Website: macys
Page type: payment
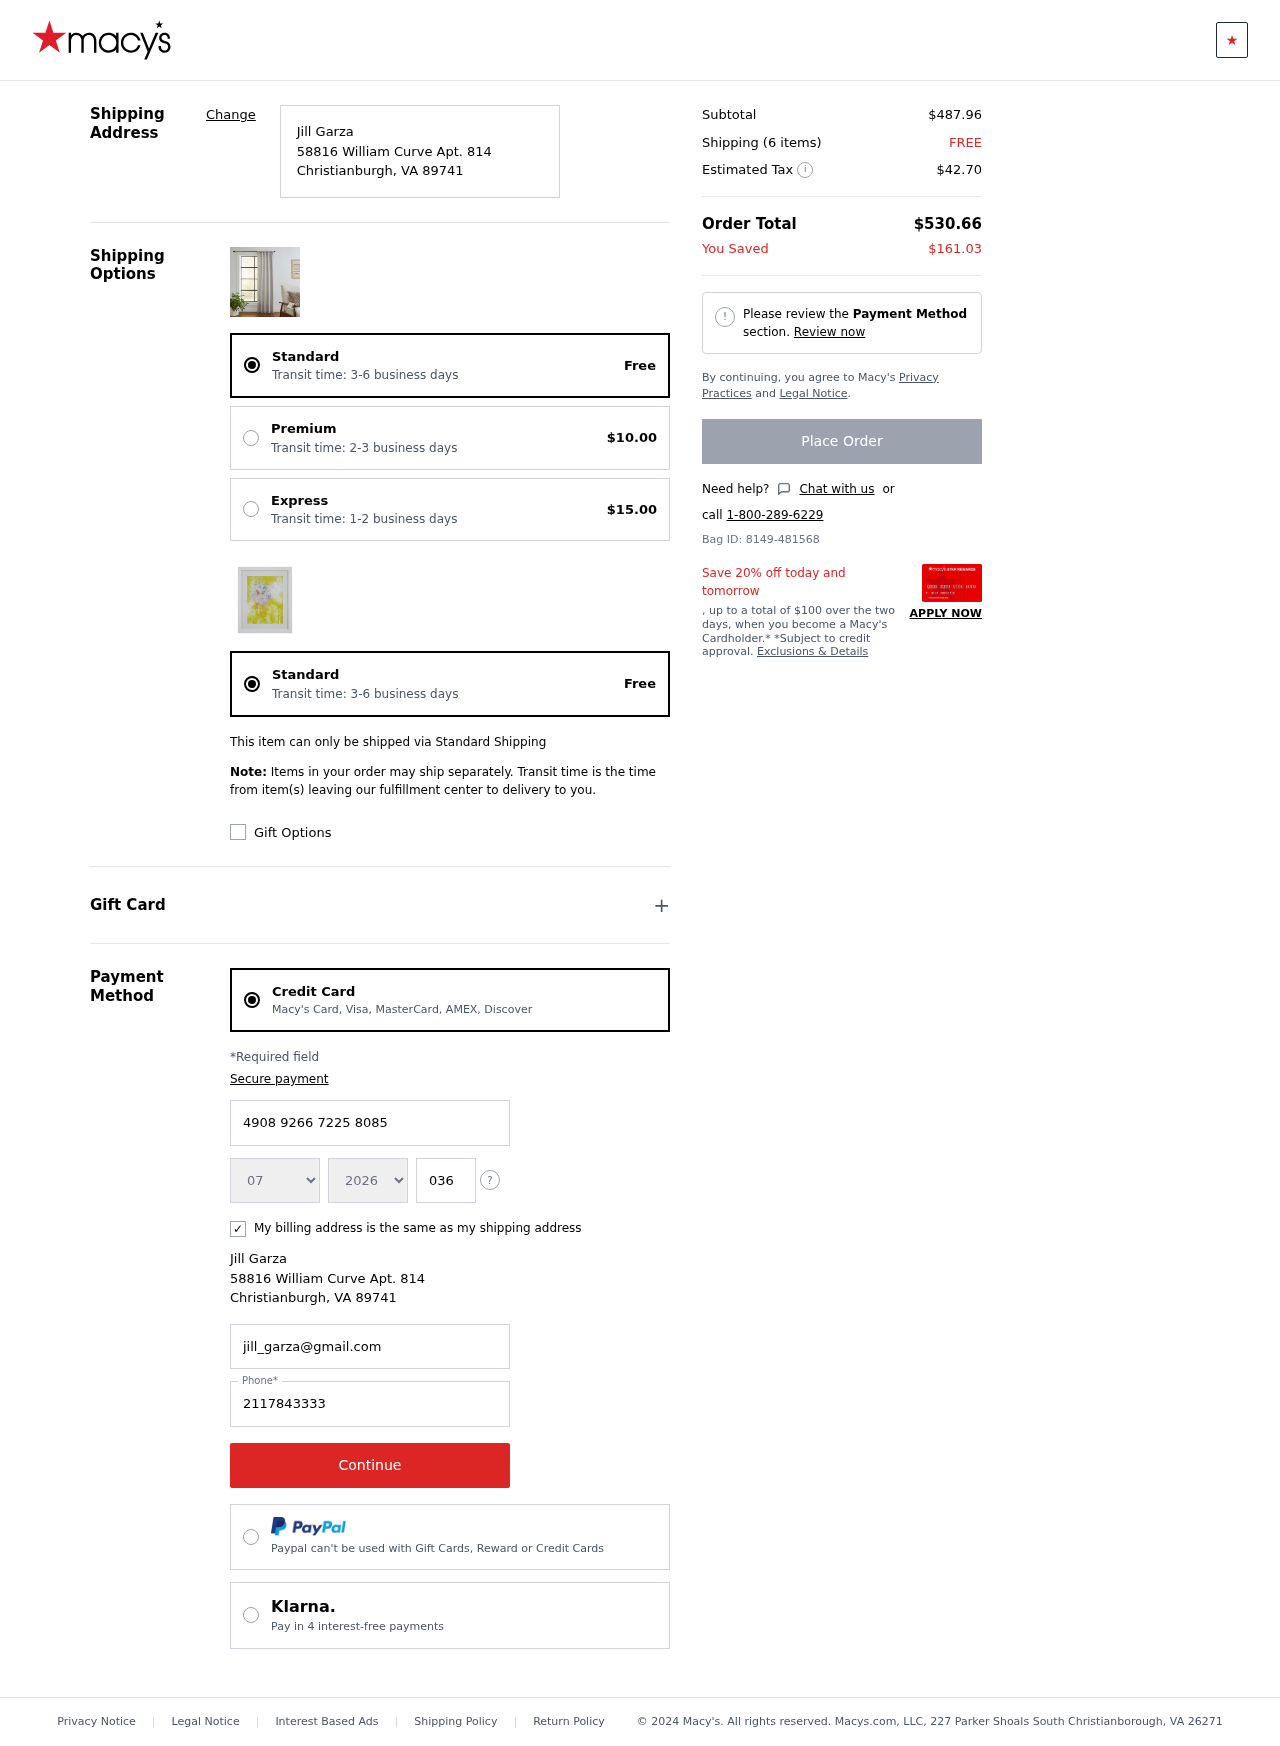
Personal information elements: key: PII_CARD_CVV
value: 036
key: PII_CARD_EXPIRY_MONTH
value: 07
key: PII_CARD_EXPIRY_YEAR
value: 26
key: PII_CARD_NUMBER
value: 4908 9266 7225 8085
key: PII_CITY
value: Christianburgh
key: PII_EMAIL
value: jill_garza@gmail.com
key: PII_FULLNAME
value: Jill Garza
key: PII_PHONE
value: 2117843333
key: PII_POSTCODE
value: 89741
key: PII_STATE_ABBR
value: VA
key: PII_STREET
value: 58816 William Curve Apt. 814
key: PII_FULLNAME2
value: Jill Garza
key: PII_STREET2
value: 58816 William Curve Apt. 814
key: PII_CITY2
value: Christianburgh
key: PII_STATE_ABBR2
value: VA
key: PII_POSTCODE2
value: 89741
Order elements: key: ORDER_DELIVERY_DATE
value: Transit time: 3-6 business days
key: ORDER_SHIPPING_STANDARD
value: Free
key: ORDER_SHIPPING_PREMIUM
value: $10.00
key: ORDER_SHIPPING_EXPRESS
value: $15.00
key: ORDER_DELIVERY_DATE2
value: Transit time: 3-6 business days
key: ORDER_SHIPPING_STANDARD2
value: Free
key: ORDER_SUBTOTAL
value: $487.96
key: ORDER_NUM_ITEMS
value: Shipping (6 items)
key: ORDER_SHIPPING_COST
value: FREE
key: ORDER_TAX
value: $42.70
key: ORDER_TOTAL
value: $530.66
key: ORDER_SAVINGS
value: $161.03
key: ORDER_ID
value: Bag ID: 8149-481568